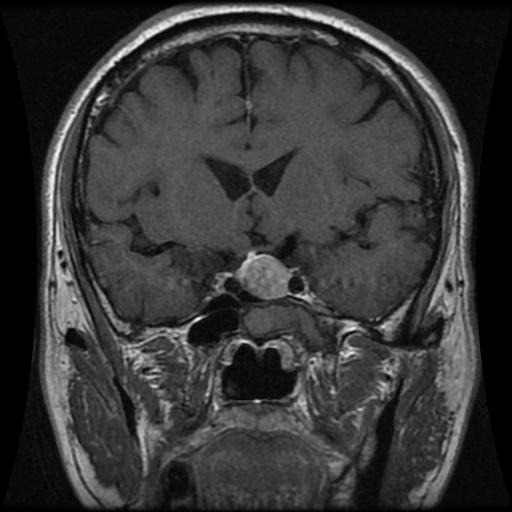
Label: pituitary